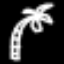
Label: palm tree